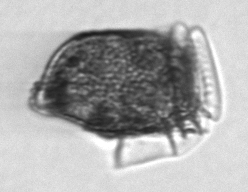
Label: Dinophysis_norvegica